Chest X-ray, PA view. Patient: 36 years old, sex F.
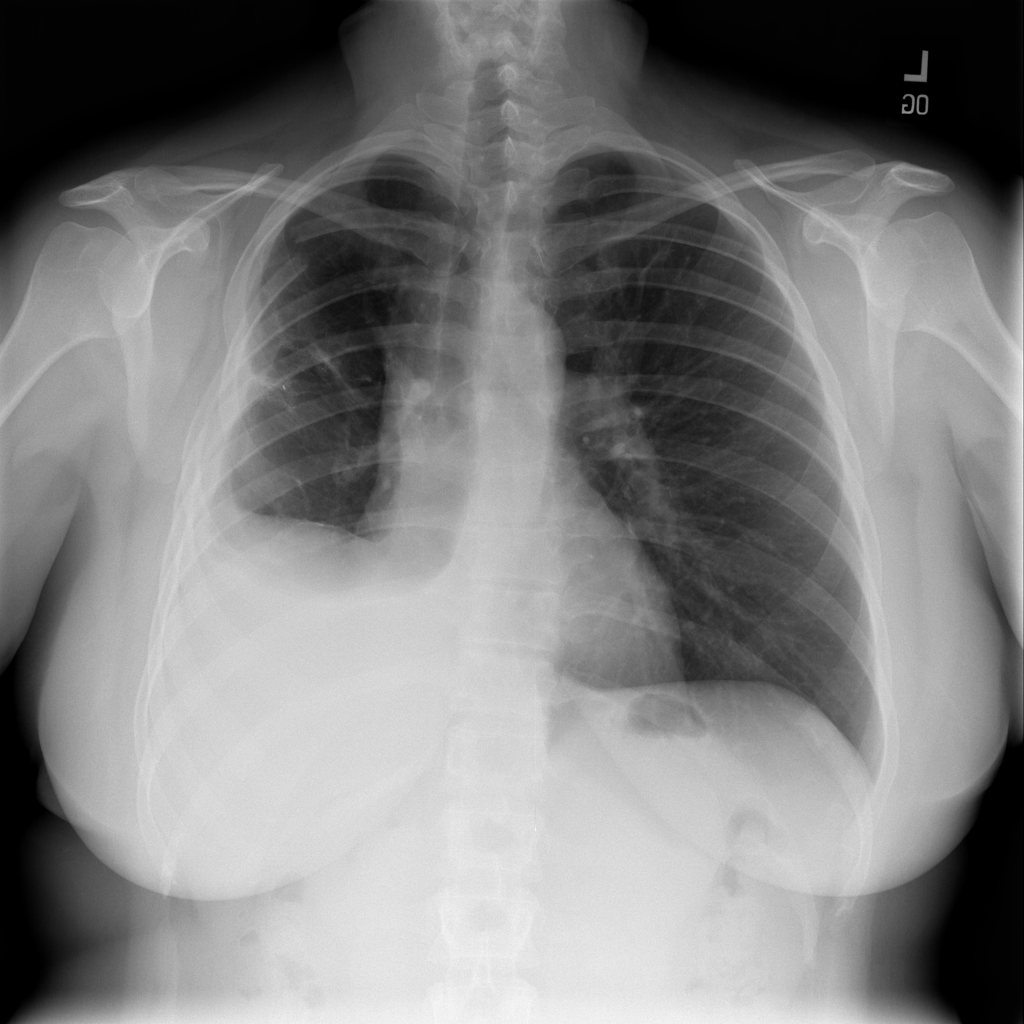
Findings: No Finding